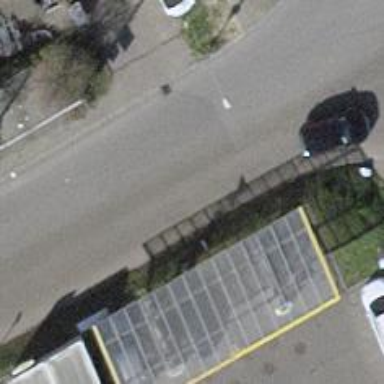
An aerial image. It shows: View of roof of building.